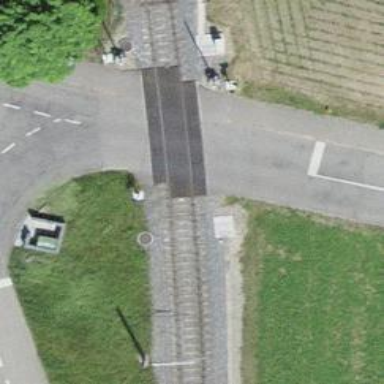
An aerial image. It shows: Level crossing along the railway.